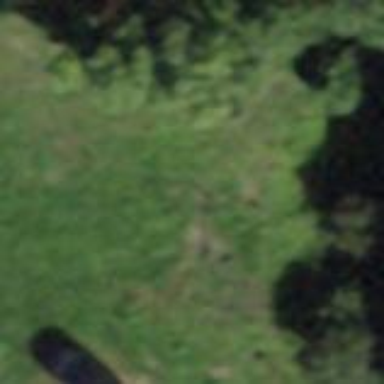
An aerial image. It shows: Cabin is depicted in the image.